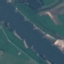
Land use / land cover: River